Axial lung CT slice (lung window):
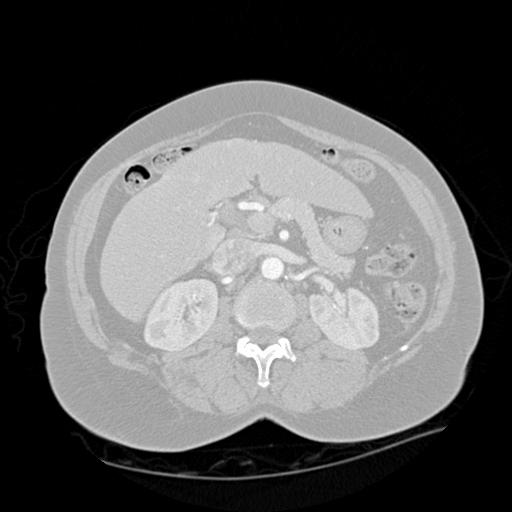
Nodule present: no